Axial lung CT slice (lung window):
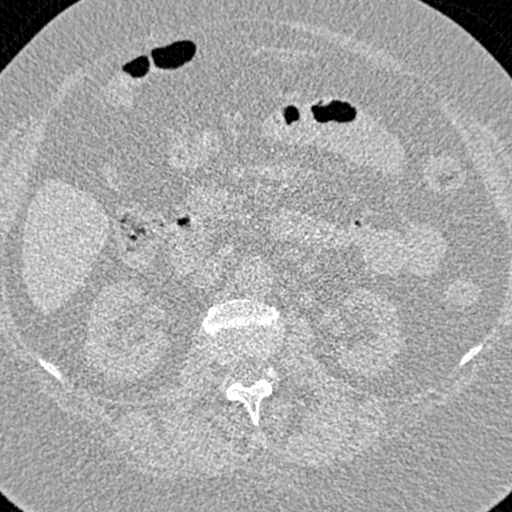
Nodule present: no